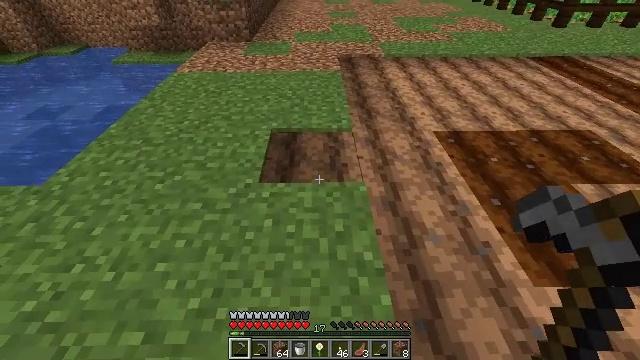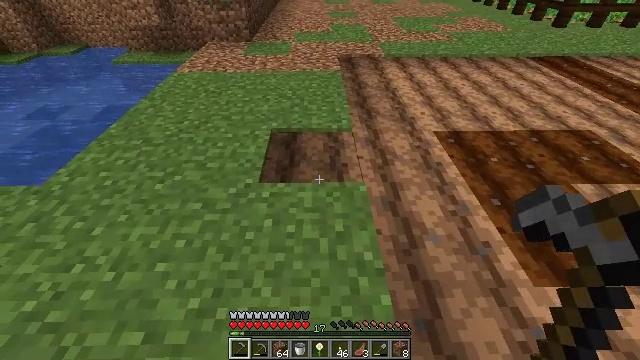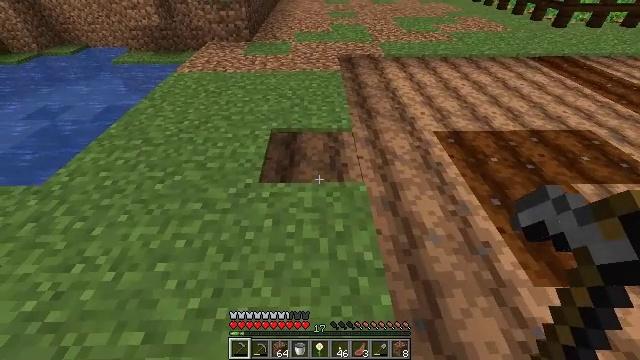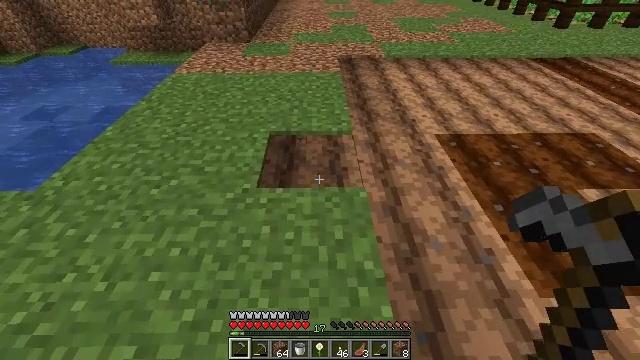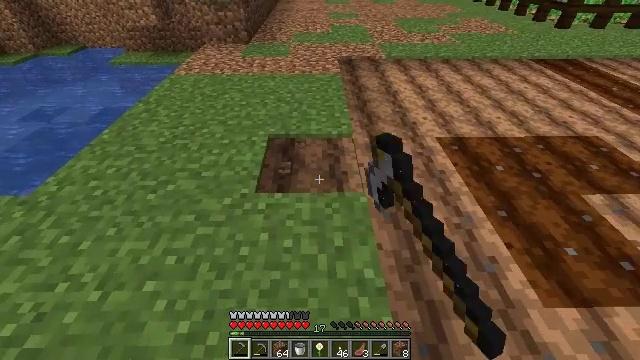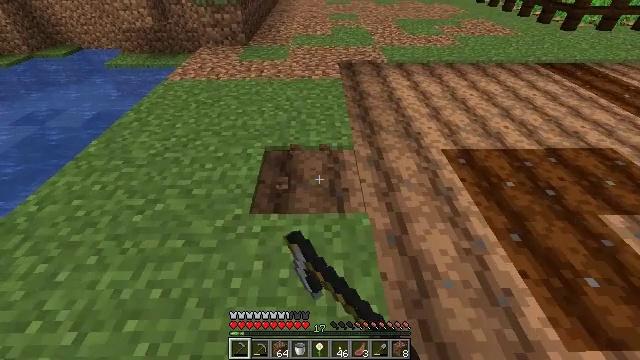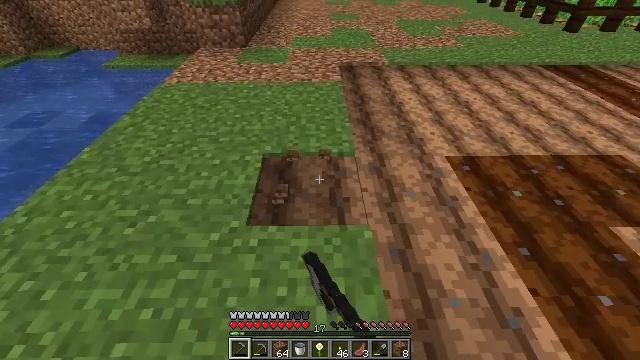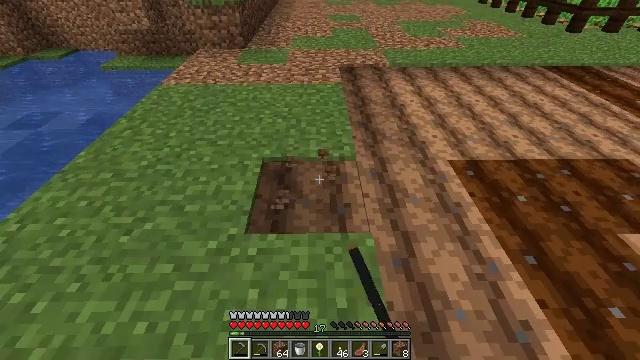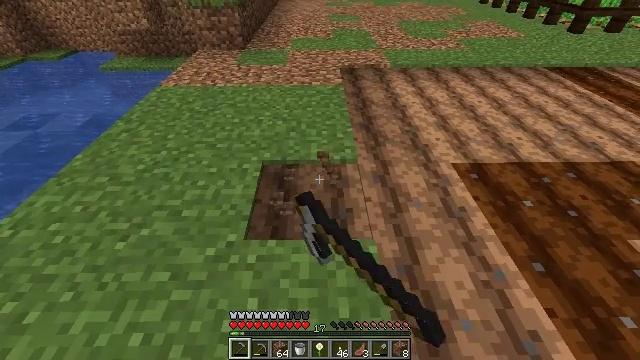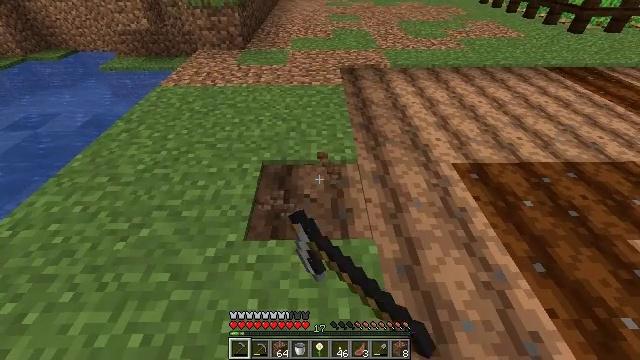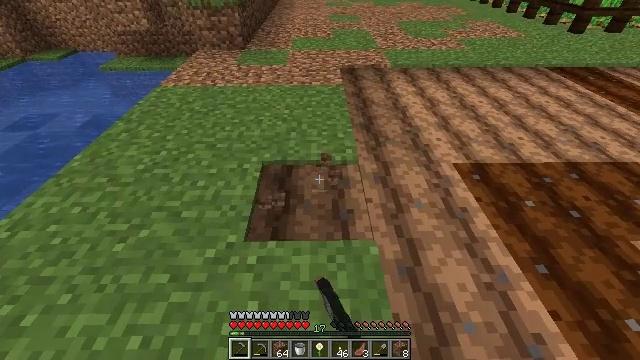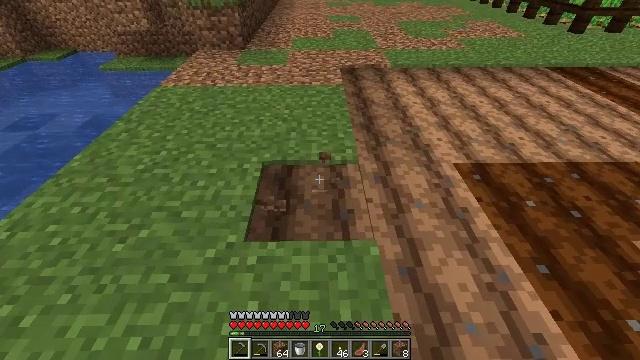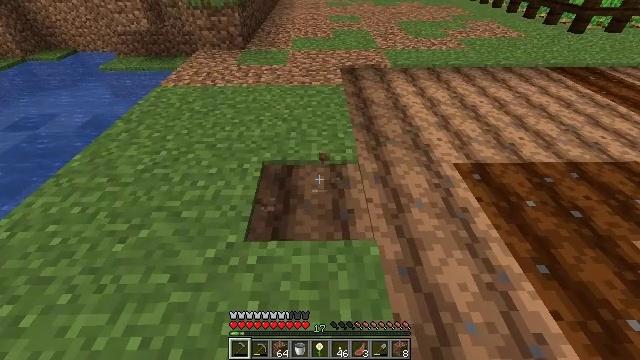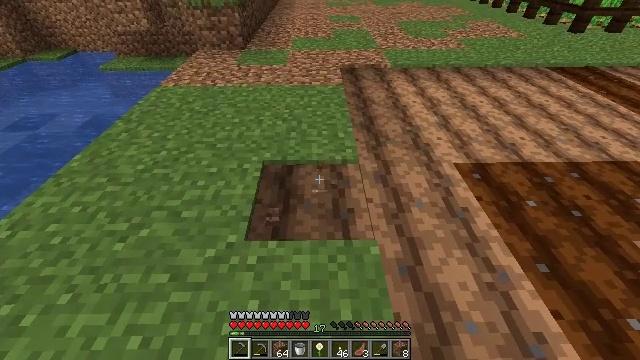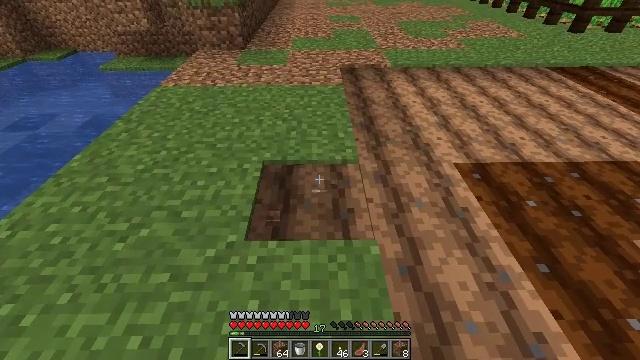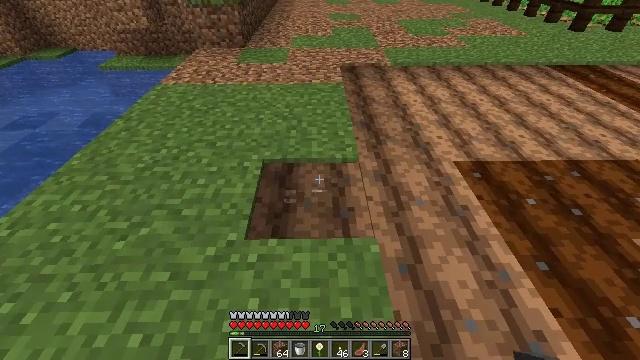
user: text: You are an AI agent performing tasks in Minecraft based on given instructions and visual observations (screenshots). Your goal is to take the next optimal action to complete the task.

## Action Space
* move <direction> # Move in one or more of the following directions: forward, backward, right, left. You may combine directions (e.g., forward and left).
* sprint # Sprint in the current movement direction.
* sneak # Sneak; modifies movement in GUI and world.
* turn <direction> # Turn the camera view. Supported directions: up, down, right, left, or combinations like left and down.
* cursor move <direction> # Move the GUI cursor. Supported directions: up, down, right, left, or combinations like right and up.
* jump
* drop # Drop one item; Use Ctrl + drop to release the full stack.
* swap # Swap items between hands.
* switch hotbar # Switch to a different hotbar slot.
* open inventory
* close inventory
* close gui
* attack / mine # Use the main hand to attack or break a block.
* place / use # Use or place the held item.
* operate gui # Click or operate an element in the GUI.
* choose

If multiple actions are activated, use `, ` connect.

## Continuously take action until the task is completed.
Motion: motion action
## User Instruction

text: Attack the farmland to gather it.
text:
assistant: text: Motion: no_op
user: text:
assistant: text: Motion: no_op
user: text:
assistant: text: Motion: move forward, attack / mine
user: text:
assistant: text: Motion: move forward, attack / mine
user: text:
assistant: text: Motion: move forward, attack / mine
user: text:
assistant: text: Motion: attack / mine
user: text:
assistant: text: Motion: attack / mine
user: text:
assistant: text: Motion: attack / mine
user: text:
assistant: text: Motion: attack / mine
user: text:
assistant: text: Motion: no_op
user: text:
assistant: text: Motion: no_op
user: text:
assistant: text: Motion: no_op
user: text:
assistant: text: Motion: no_op
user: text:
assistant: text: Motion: no_op
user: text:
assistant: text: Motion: attack / mine
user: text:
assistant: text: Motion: attack / mine
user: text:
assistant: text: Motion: attack / mine
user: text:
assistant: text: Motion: attack / mine
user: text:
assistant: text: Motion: attack / mine
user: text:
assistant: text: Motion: attack / mine
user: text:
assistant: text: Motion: attack / mine
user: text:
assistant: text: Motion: attack / mine
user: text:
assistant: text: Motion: attack / mine
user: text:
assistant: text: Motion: attack / mine
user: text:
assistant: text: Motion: attack / mine
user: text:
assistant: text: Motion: attack / mine
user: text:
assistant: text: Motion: attack / mine
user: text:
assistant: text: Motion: attack / mine
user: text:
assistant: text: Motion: attack / mine
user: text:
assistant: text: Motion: attack / mine